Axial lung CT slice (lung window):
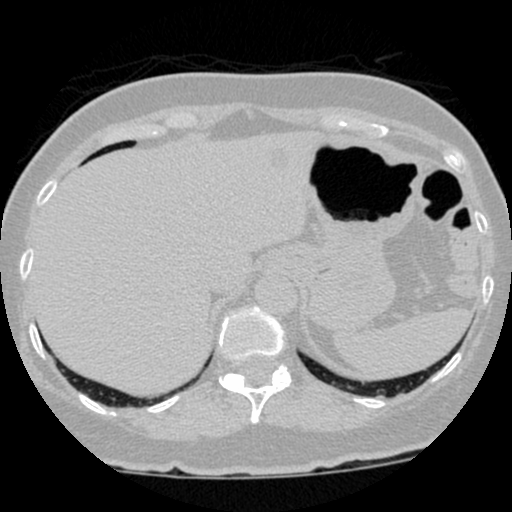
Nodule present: no